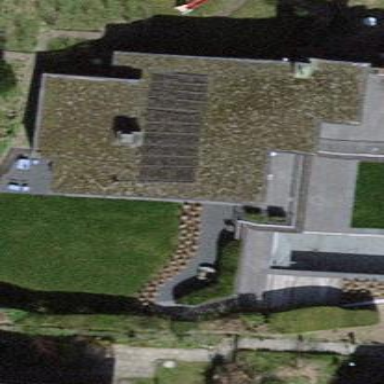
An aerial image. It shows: Flat-roofed building.